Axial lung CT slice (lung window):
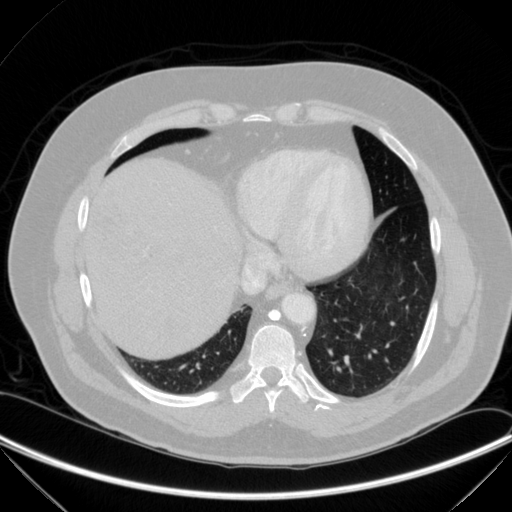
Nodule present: no